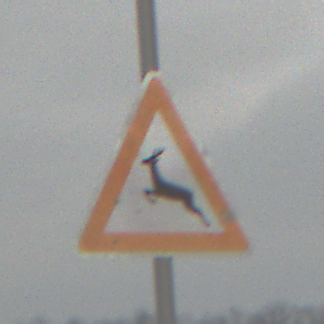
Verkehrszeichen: WildwechselRechts
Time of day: MorningAfternoon
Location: Outdoor (Nature)
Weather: Overcast
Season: Winter
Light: Natural